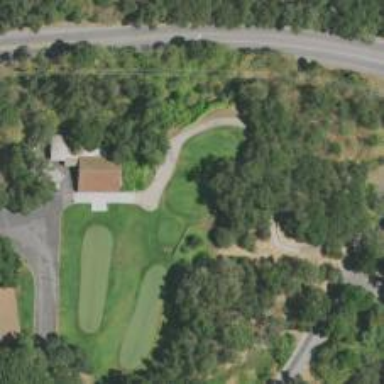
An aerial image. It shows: Golf course.